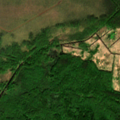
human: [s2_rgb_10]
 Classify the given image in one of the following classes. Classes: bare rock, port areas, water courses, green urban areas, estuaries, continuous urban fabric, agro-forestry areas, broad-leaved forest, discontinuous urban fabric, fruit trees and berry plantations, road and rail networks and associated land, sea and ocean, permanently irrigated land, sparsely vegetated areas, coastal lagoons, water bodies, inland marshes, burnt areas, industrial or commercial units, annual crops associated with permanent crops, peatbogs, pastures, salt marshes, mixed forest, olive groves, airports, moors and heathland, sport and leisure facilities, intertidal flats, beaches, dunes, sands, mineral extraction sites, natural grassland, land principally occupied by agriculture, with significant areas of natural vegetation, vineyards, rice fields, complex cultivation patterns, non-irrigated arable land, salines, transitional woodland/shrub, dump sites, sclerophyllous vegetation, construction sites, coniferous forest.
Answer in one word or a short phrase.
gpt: pastures, broad-leaved forest, mixed forest, transitional woodland/shrub, peatbogs